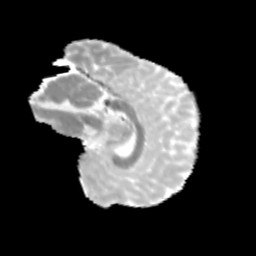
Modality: MD
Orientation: sagittal
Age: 12
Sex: male
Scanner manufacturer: siemens
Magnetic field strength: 3 T
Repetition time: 3.8 s
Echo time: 0.07 s